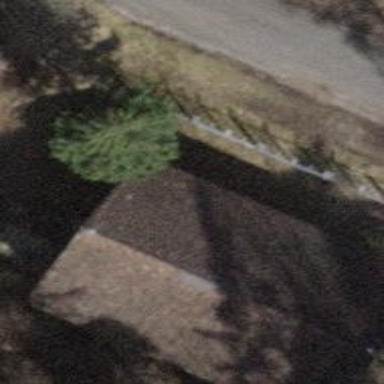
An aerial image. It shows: Service building.